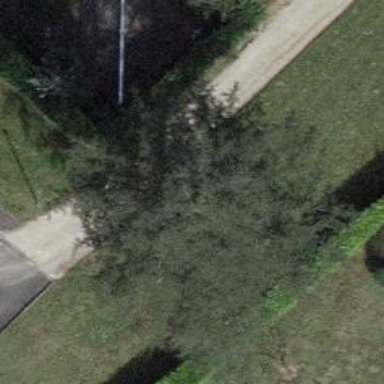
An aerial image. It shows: Needle-leaved tree in its natural environment.